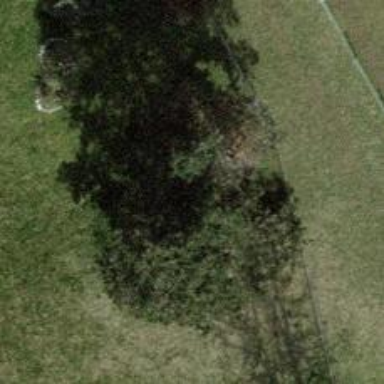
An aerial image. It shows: Evergreen tree with needle-leaved leaves.